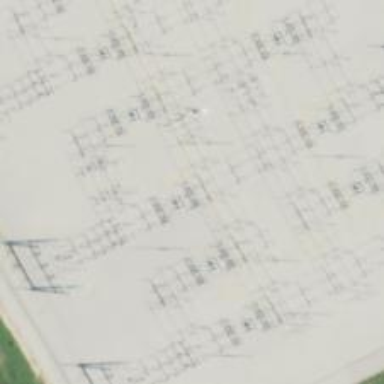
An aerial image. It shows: Switch used for power control.